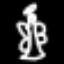
Label: angel